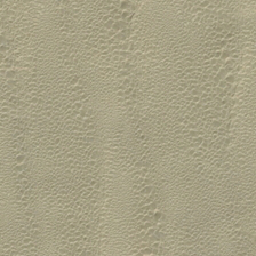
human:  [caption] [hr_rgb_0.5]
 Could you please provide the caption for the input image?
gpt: a great gray desert and wight.

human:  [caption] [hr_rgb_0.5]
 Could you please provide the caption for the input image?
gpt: Very large grey and Wight desert.

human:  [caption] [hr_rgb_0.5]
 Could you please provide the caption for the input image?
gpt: A very big gray desert.

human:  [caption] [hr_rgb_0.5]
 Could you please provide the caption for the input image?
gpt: a very big gray desert .

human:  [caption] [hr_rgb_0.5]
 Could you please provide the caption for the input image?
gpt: a very big gray desert .